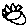
Label: tree